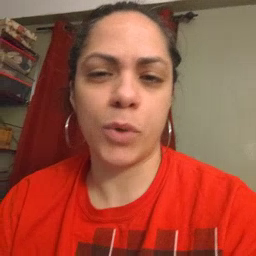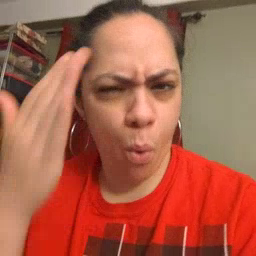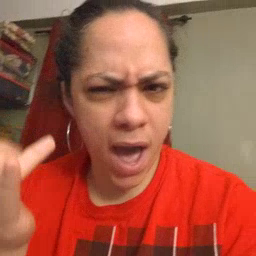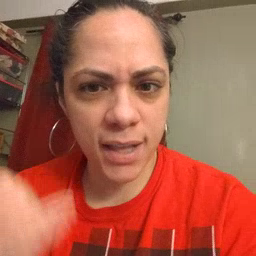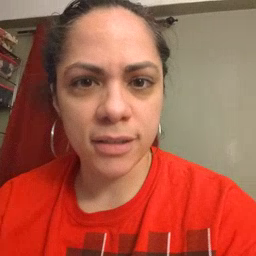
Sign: why